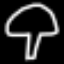
Label: mushroom